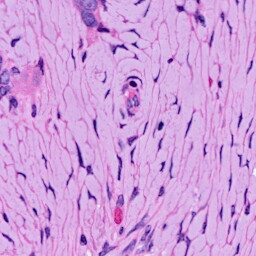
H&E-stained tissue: Ovarian